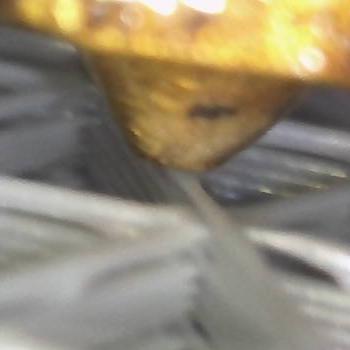
Flow rate: 54%